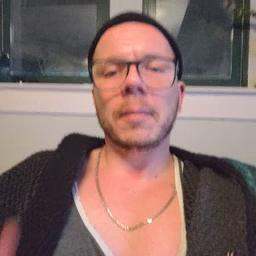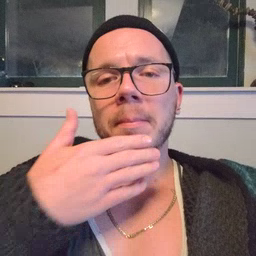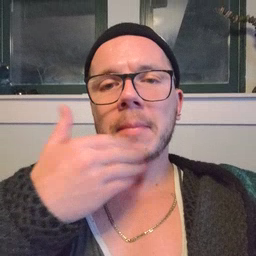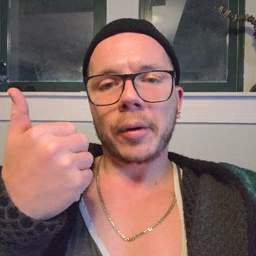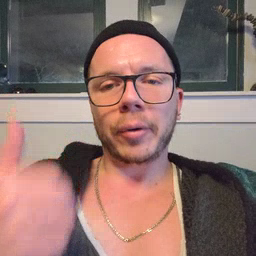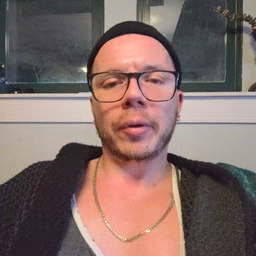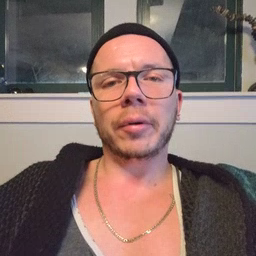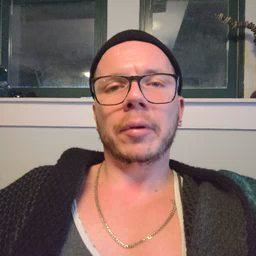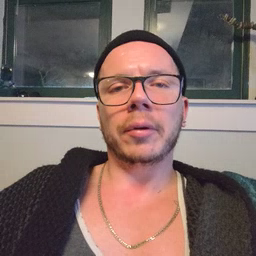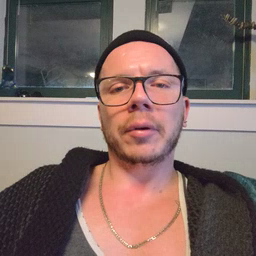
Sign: better